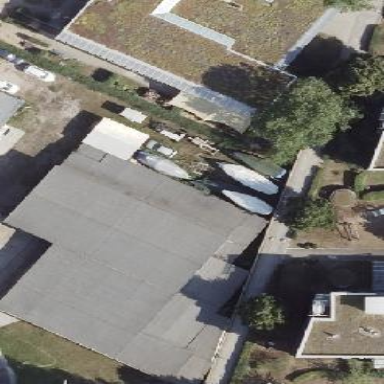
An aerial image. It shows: Boathouse.